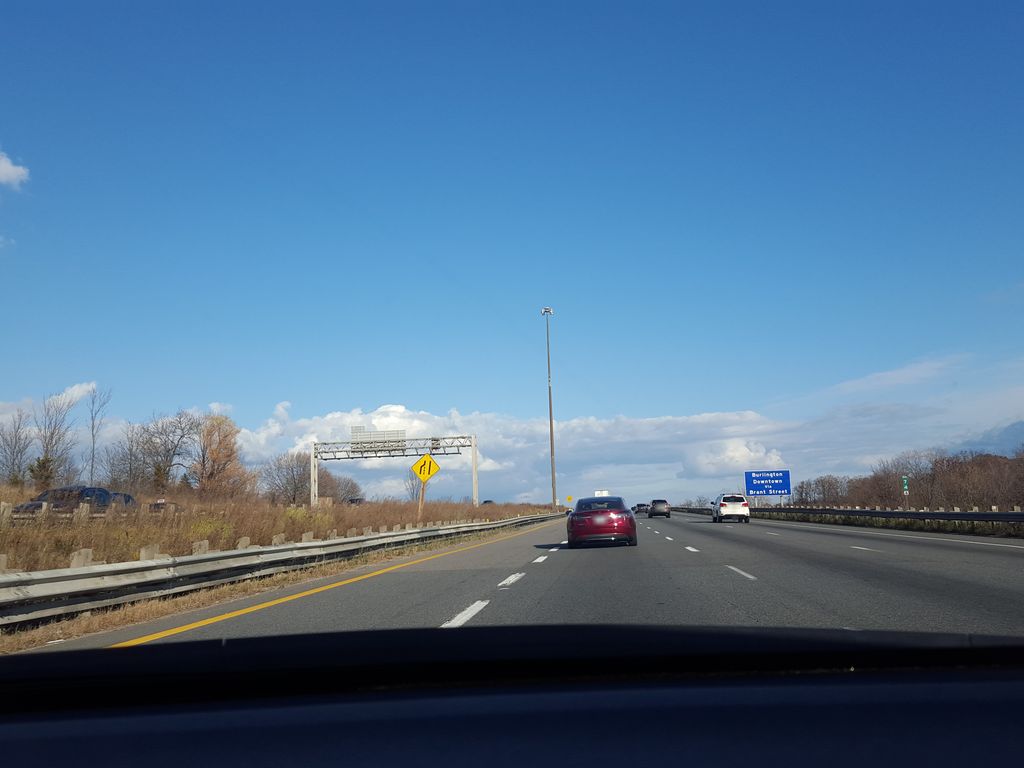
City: hamilton